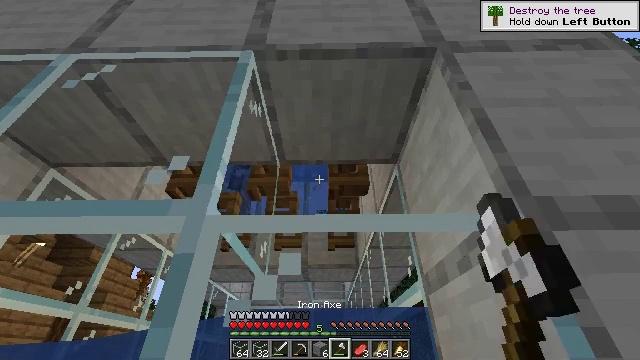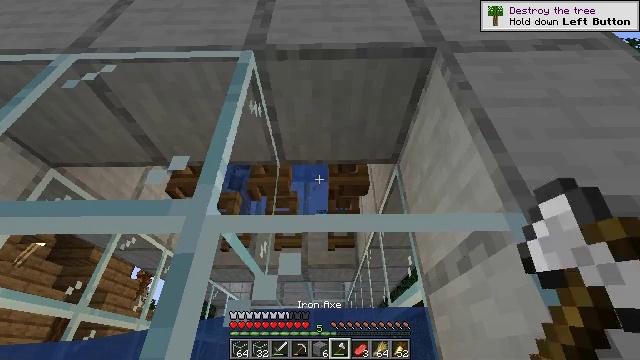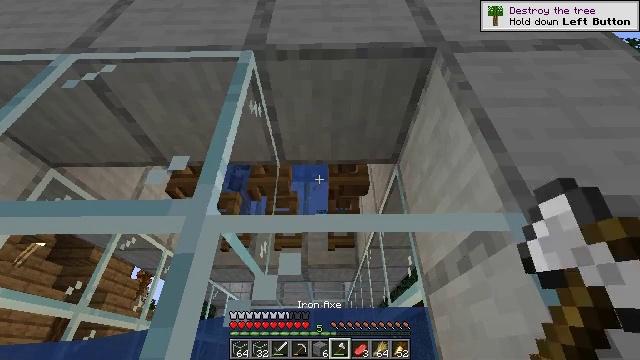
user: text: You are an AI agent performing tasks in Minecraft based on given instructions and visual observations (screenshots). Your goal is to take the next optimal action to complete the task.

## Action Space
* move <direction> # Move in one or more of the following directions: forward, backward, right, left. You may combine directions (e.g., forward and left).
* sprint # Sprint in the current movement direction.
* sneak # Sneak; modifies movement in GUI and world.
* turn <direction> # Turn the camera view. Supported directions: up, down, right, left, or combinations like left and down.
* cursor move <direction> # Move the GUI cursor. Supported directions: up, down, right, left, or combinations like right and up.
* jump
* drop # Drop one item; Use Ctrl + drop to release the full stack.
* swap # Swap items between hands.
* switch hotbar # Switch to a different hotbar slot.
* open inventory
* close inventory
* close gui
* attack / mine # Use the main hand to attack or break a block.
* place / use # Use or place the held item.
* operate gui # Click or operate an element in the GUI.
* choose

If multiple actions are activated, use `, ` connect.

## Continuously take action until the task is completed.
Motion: motion action
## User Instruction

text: Destroy the glass.
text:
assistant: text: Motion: attack / mine
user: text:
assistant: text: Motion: attack / mine
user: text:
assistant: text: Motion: attack / mine